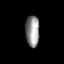
Tissue: prostate
Cell type: T cells
Senescence score: 0.8368
Nuclear area (px): 426
Mean DAPI intensity: 144.2